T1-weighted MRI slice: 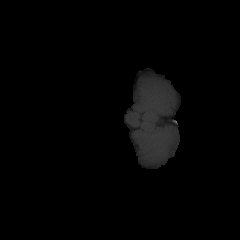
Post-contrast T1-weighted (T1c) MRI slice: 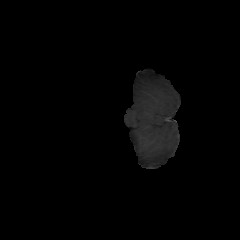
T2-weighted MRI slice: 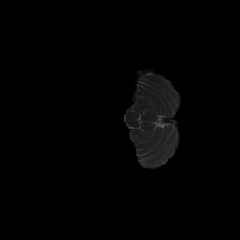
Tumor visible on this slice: no